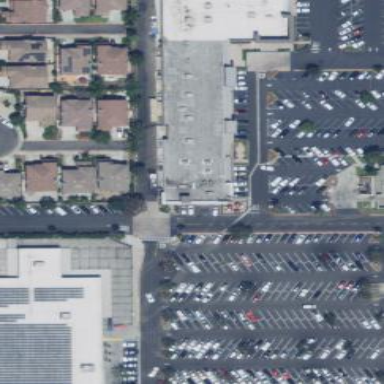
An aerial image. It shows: Retail building with flat grey roof and walls.